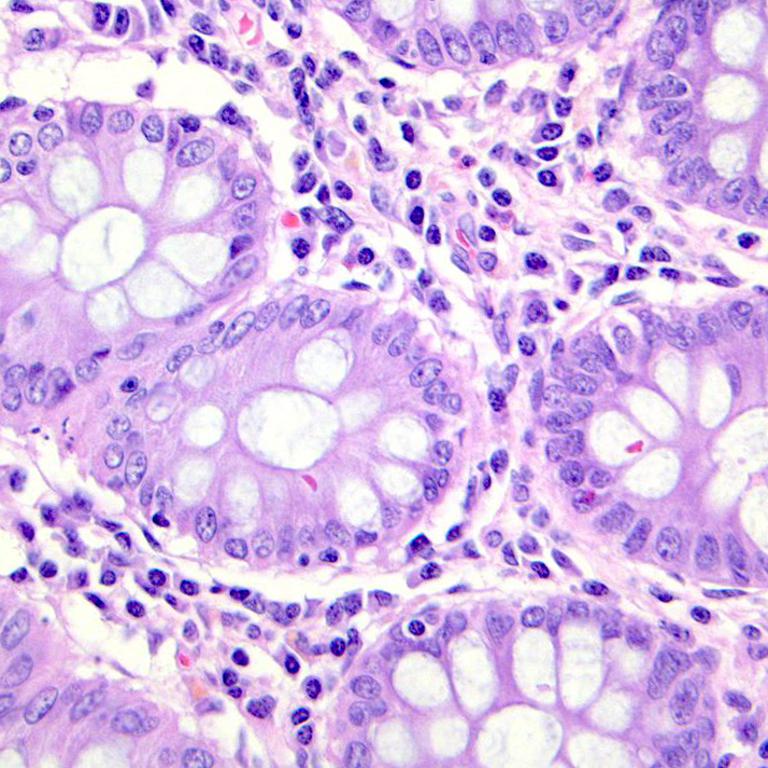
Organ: colon
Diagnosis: benign